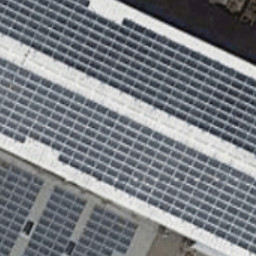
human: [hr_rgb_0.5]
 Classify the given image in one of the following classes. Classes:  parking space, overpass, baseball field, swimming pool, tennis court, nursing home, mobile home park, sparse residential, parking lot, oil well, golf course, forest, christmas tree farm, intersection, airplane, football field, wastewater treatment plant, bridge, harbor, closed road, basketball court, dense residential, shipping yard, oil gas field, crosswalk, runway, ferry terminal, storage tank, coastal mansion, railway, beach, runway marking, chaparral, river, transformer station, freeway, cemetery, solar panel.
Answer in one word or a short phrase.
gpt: solar panel